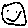
Label: smiley face